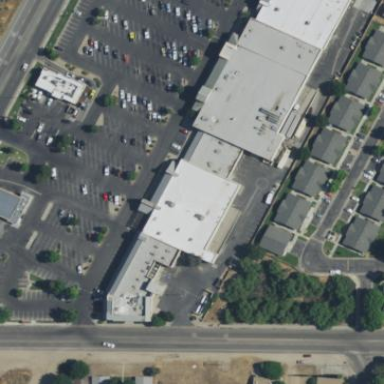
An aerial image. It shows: Retail building.